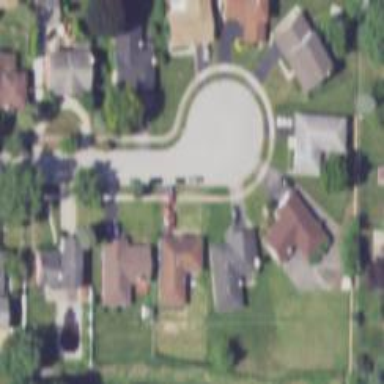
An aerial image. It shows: Residential road.